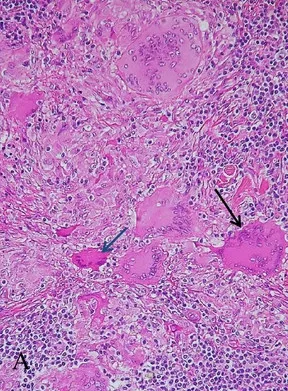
Histopathology of the lymph node. (A) Langhans giant cells with various degrees of eosin stainability are seen. One giant cell (black arrow) shows moderately eosinophilic condensed cytoplasm, and another one (blue arrow) has a remarkably eosinophilic condensed cytoplasm with multiple condensed nuclei. Hematoxylin and eosin stain (underx20 magnification objective).
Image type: pathology (h&e)